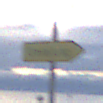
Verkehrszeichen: UmleitungswegweiserRechtsweisend
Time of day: SunriseSunset
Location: Outdoor (Suburban)
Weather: PartlyCloudy
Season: NotSpecified
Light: Natural